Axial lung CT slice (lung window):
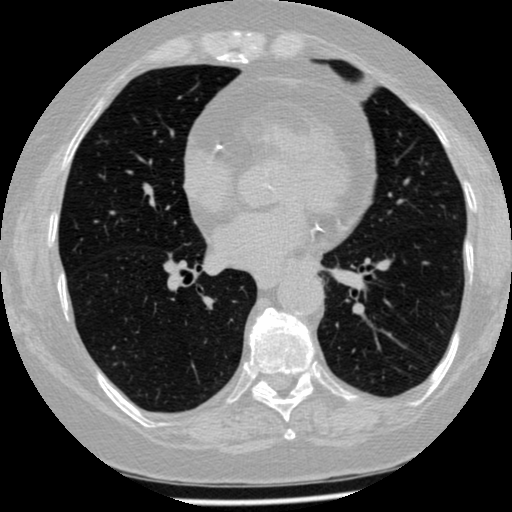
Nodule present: no